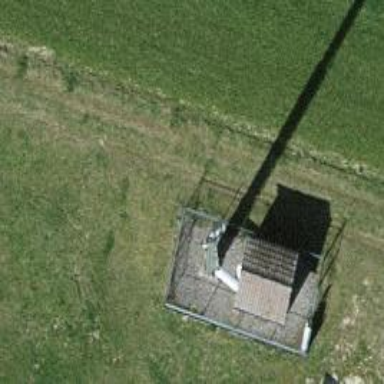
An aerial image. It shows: Communication tower.